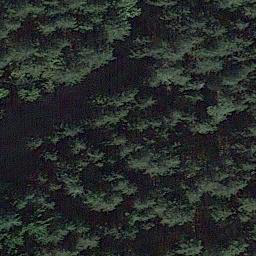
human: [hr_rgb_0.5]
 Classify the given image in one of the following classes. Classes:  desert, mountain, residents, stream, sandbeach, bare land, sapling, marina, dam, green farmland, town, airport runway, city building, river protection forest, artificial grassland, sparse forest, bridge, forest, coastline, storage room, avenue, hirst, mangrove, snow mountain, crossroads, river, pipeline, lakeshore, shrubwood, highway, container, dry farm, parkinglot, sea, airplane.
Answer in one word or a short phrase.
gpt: forest